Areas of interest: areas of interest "Xiamen Youth Football Training Center"
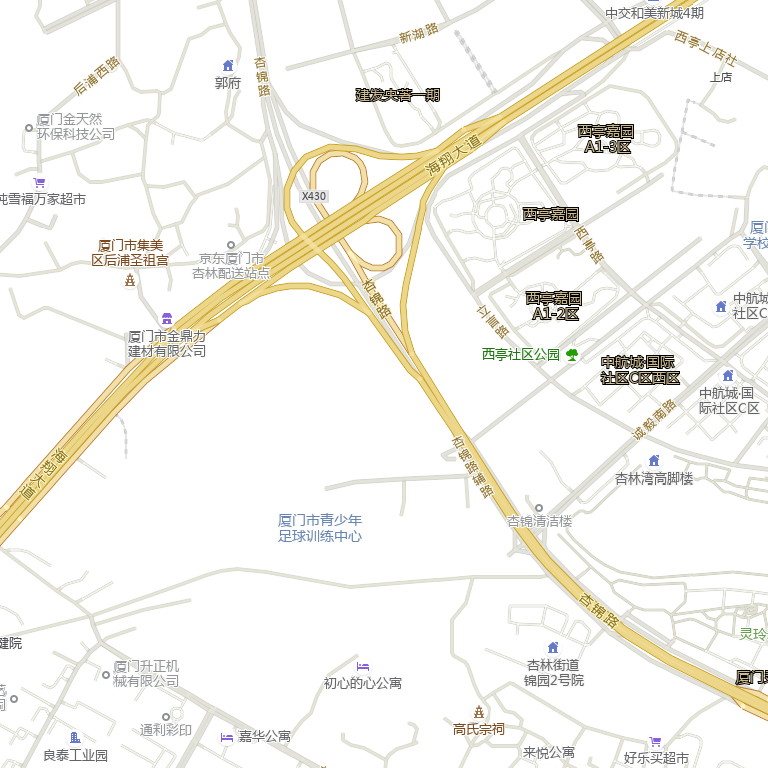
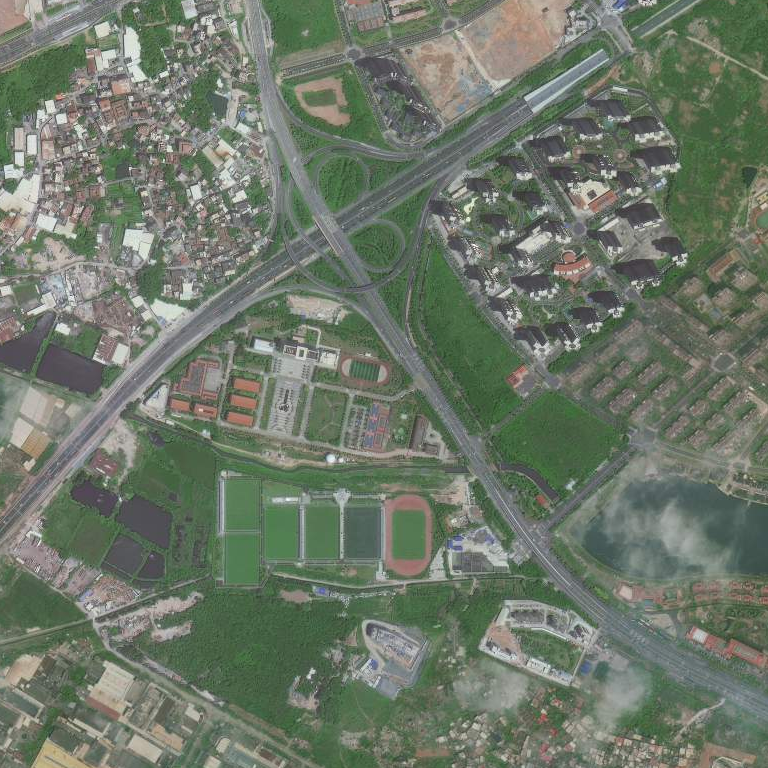